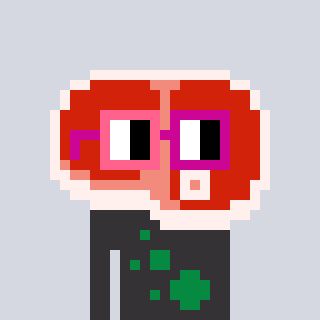
a pixel art character with square pink and red glasses, a steak-shaped head and a grayscale-colored body on a cool background